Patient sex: F
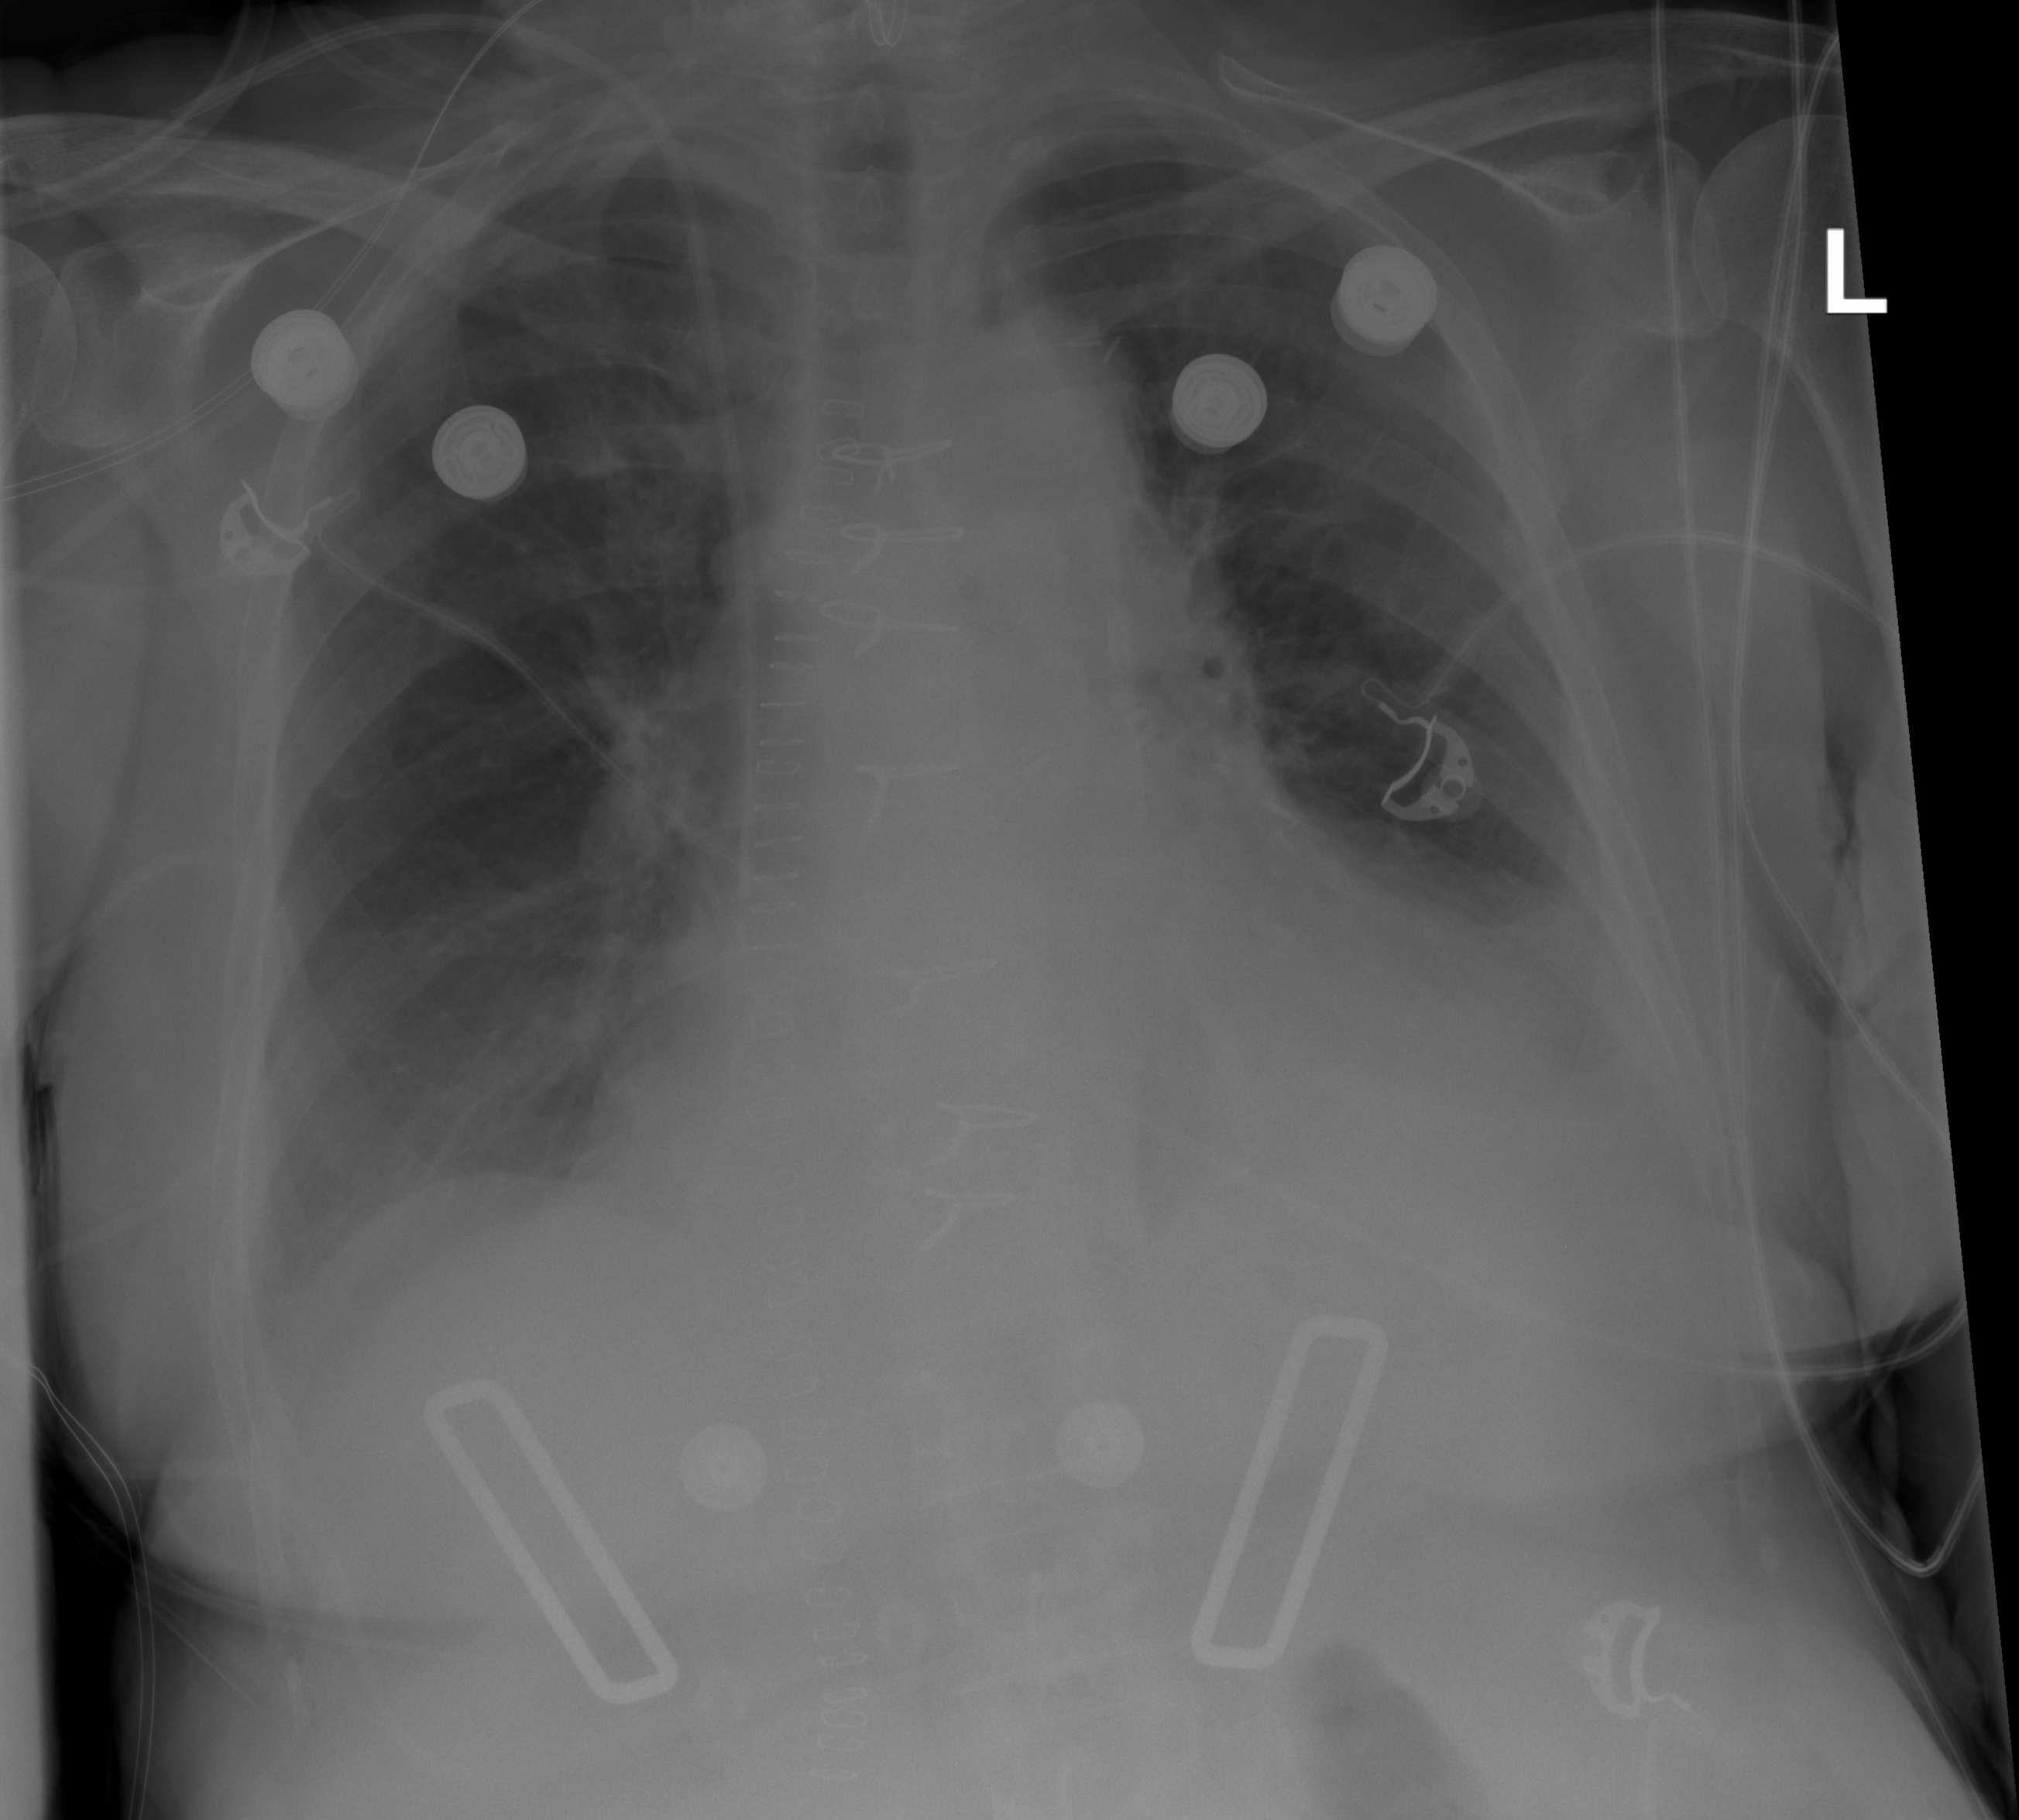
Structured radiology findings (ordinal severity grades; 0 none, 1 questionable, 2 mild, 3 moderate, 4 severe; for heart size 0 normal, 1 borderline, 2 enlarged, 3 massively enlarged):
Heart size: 2
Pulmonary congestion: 2
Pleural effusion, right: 0
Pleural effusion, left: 2
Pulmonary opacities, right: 0
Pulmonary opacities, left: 0
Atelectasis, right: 0
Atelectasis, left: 0